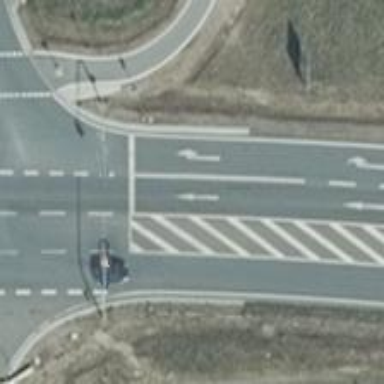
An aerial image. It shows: Road with traffic signals for signaling.